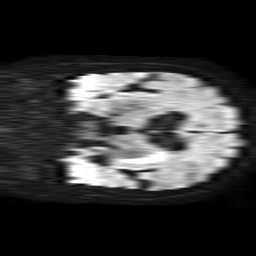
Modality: TRACE
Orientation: coronal
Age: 81
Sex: female
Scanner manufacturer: philips
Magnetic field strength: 1.5 T
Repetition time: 4.6 s
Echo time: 0.08941 s